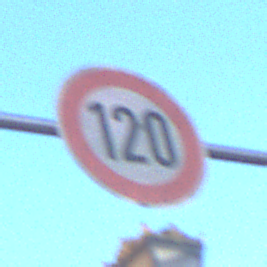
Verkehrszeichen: Geschwindigkeit120
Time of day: SunriseSunset
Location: Outdoor (Urban)
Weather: Clear
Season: NotSpecified
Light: Natural